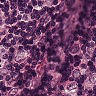
Metastatic tissue present: yes